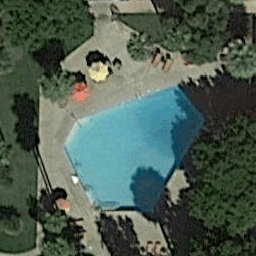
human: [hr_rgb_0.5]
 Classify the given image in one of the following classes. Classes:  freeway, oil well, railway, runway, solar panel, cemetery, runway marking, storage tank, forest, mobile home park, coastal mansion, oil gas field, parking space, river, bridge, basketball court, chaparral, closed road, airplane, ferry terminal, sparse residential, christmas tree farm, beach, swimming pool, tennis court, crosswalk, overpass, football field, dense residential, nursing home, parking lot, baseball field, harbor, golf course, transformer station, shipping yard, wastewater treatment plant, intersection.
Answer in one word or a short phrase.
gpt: swimming pool